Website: home-depot
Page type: customer-info-address
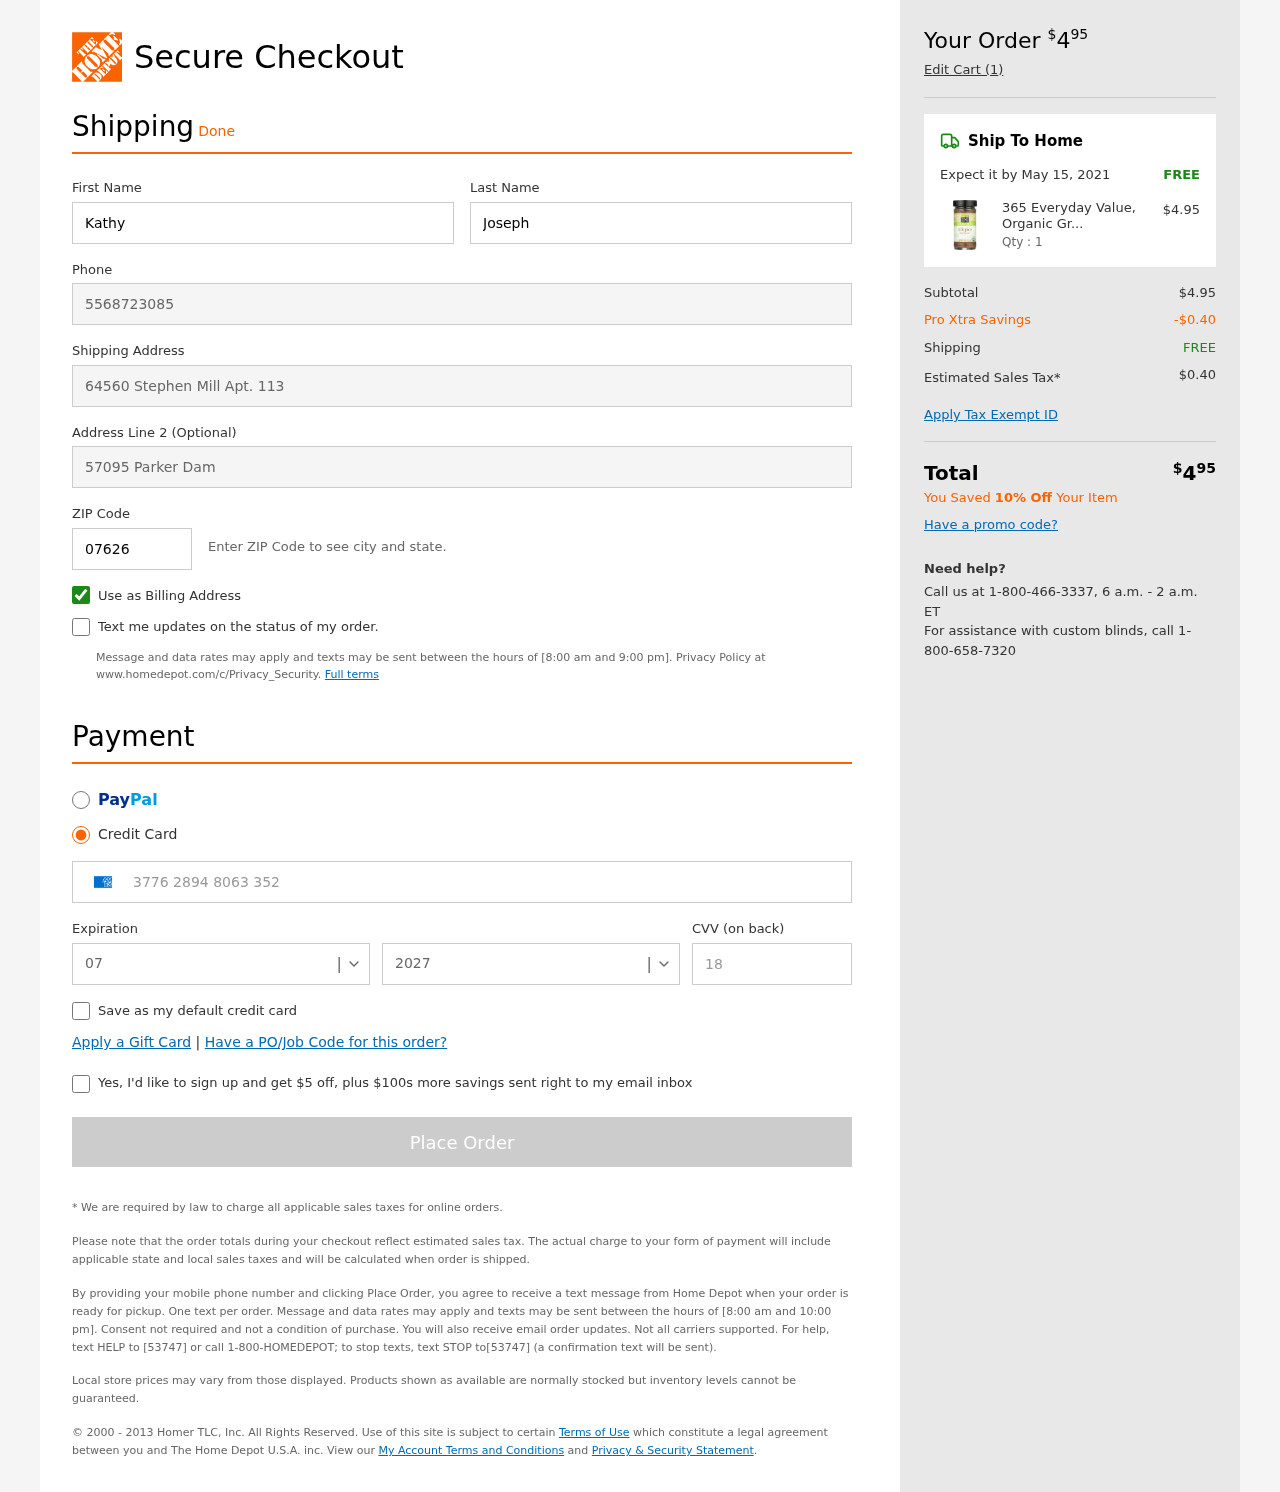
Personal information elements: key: PII_CARD_CVV
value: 1862
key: PII_CARD_EXPIRY_MONTH
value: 07
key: PII_CARD_EXPIRY_YEAR
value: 27
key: PII_CARD_NUMBER
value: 3776 2894 8063 352
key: PII_FIRSTNAME
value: Kathy
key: PII_LASTNAME
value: Joseph
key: PII_PHONE
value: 5568723085
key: PII_POSTCODE
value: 07626
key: PII_STREET
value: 64560 Stephen Mill Apt. 113
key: PII_STREET2
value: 57095 Parker Dam
Product elements: key: PRODUCT1_NAME
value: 365 Everyday Value, Organic Ground Allspice, 1.83 oz
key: PRODUCT1_PRICE
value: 4.95
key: PRODUCT1_QUANTITY
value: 1
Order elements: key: ORDER_TOTAL
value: $495
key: ORDER_NUM_ITEMS
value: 1
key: ORDER_DELIVERY_DATE
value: May 15, 2021
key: ORDER_SHIPPING_COST
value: FREE
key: ORDER_SUBTOTAL
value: $4.95
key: ORDER_DISCOUNT
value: -$0.40
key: ORDER_SHIPPING_COST2
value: FREE
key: ORDER_TAX
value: $0.40
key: ORDER_TOTAL2
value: $495
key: ORDER_SAVINGS_MESSAGE
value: You Saved 10% Off Your Item